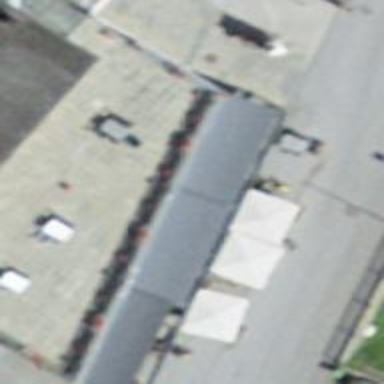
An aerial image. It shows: Restaurant.